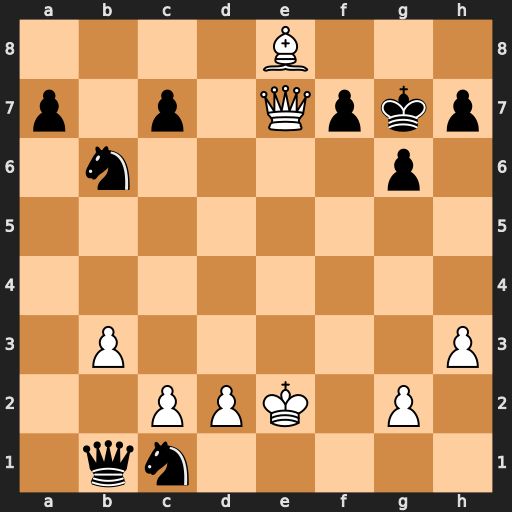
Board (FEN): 4B3/p1p1Qpkp/1n4p1/8/8/1P5P/2PPK1P1/1qn5
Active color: w
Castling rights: -
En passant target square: -
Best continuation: Kf3 Qb2 Qxf7+ Kh6 g4